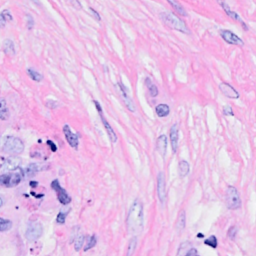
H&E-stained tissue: Breast